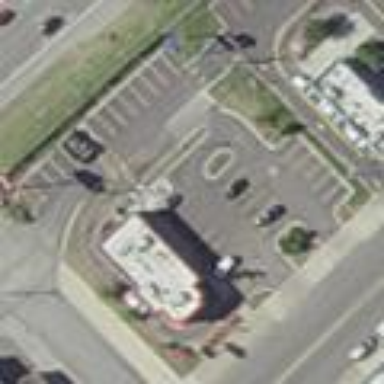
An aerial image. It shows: Retail area.